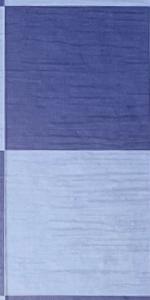
Label: Empty